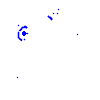
Particle: pion